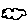
Label: cloud